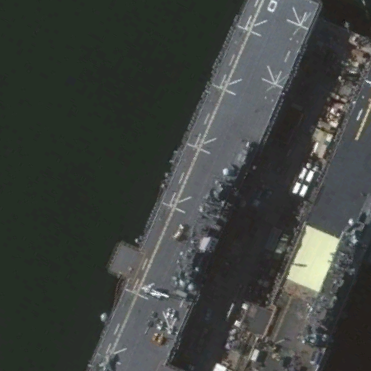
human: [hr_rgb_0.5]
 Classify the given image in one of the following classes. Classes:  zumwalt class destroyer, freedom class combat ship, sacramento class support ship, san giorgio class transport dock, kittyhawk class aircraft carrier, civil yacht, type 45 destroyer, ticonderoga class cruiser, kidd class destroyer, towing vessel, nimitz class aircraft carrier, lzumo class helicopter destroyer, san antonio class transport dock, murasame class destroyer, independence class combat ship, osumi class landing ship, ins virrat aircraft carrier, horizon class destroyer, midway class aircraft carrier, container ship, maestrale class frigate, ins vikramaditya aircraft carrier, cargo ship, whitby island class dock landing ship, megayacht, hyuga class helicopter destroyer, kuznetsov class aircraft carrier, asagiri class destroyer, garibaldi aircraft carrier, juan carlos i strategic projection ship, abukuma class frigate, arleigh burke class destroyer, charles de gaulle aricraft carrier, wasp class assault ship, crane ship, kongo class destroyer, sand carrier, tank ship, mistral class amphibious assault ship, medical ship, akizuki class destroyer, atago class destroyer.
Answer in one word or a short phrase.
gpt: Wasp class assault ship